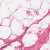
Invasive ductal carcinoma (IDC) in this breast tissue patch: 0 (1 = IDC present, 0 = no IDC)